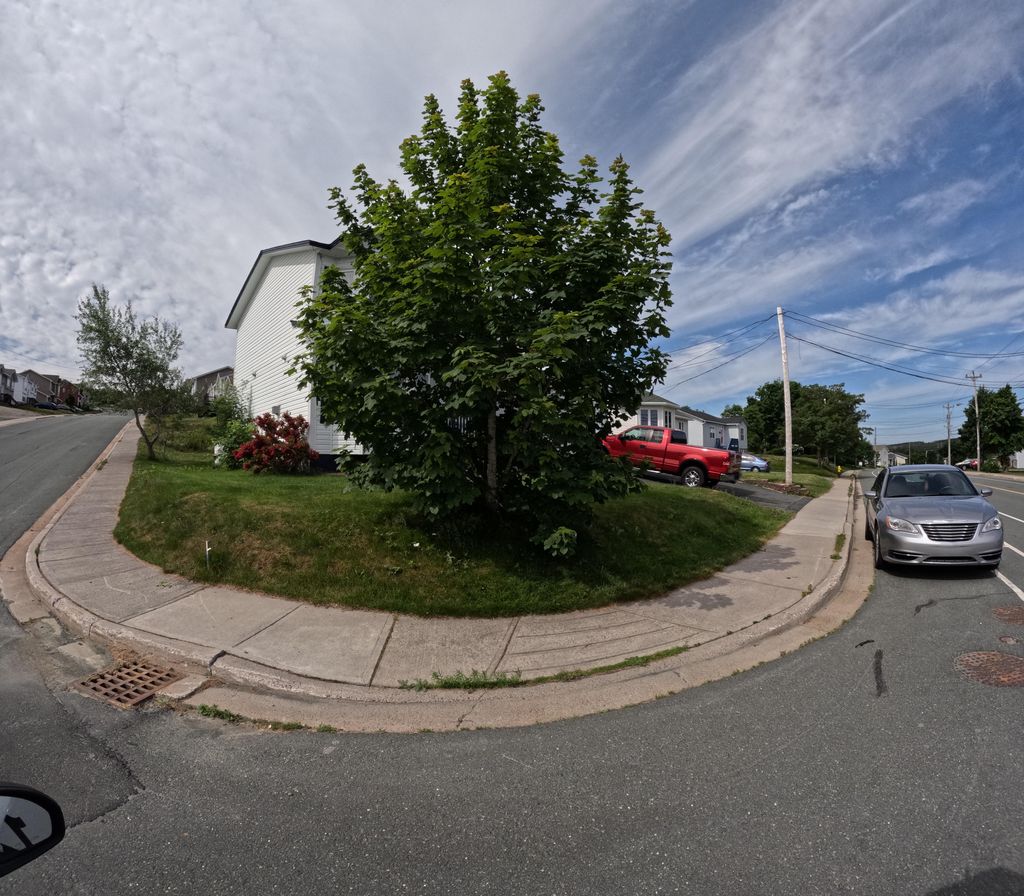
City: st_johns